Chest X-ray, AP view. Patient: 59 years old, sex M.
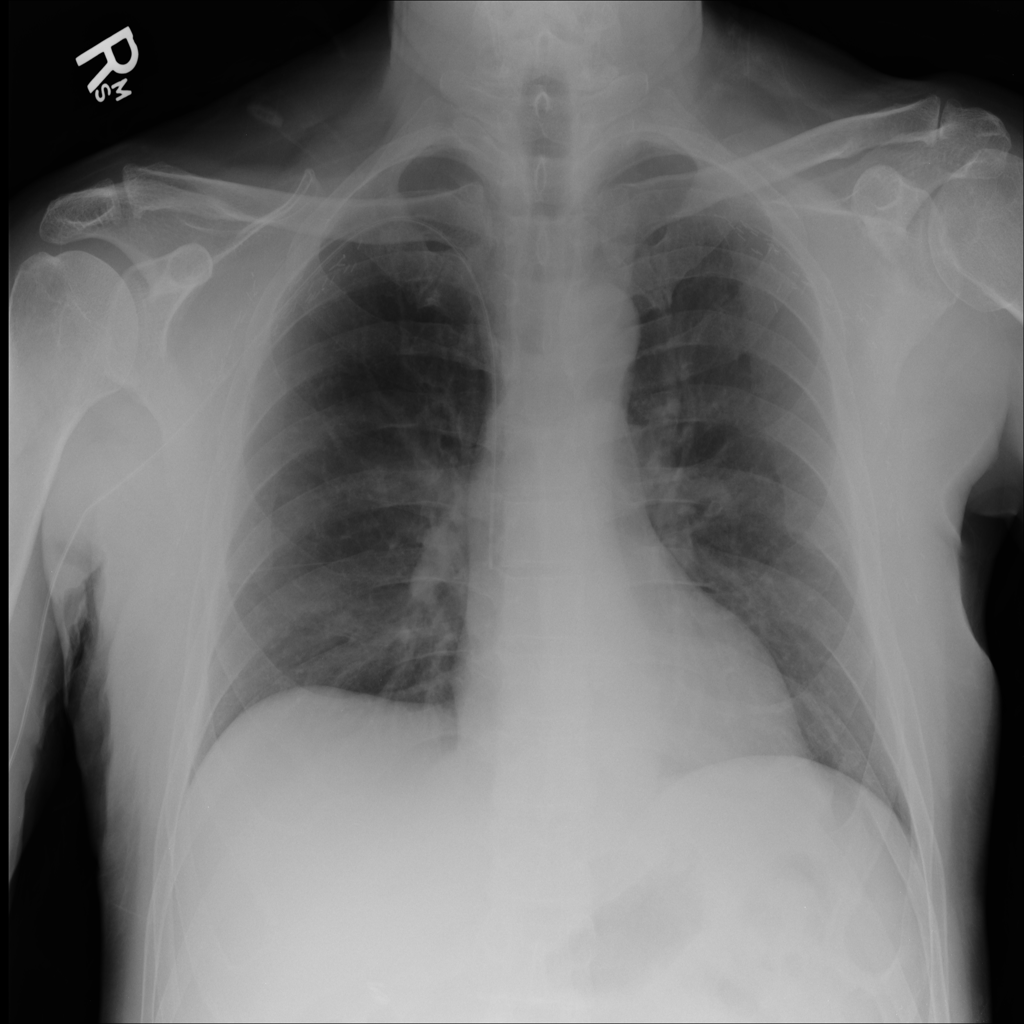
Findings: No Finding